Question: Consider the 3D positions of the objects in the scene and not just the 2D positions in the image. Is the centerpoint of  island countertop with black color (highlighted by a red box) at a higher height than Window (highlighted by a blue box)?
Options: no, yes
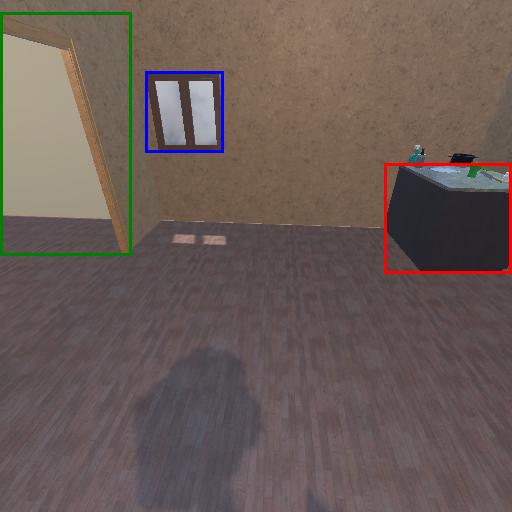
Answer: no